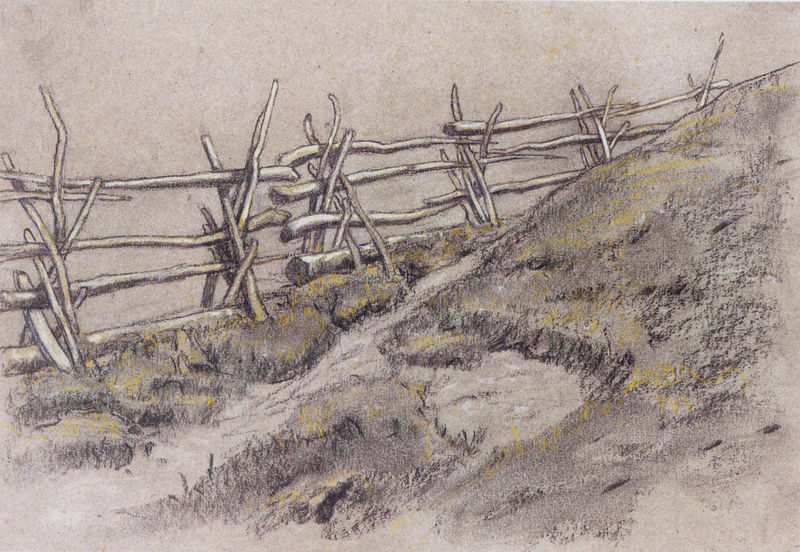
Titel: Zaun auf der Staffelalm I
Künstler: Franz Marc
Standort: München
Institution: Staatliche Graphische Sammlung
Schlagwörter: berg, himmel, schatten, weiß, aquarell, gelb, grün, landschaft, ocker, sand, äste, blume, blumen, braun, grau, holz, kreide, licht, pastell, schwarz, skizze, zeichnung, gras, rasen, tier, tiere, weg, wiese, zaun, steine, ast, bach, erde, feld, felder, gräser, halme, hügel, natur, weide, gatter, pfad, trampelpfad, land, pflanze, pflanzen, bauern, stock, papier, abhang, farben, fläche, flächen, hang, farbe, formen, grafik, lila, nebel, herde, alm, grenze, hof, koppel, holzzaun, querformat, spitz, balken, tor, tusche, stangen, linie, kohle, windig, form, druck, schraffuren, radierung, stich, strich, stöcke, koloriert, grasbüschel, flora, tinte, fauna, weidezaun, rötel, krumm, zeichung, zeicnung, staken, gehege, pappe, wenig, flechtzaun, steckzaun